Echo time (TE): 1.7 ms
Repetition time (TR): 3.4 ms
Flip angle: 55 degrees
Bandwidth: 1040 Hz
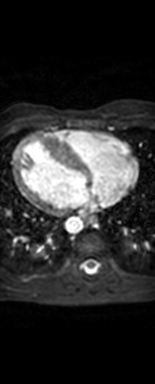
Patient age (years): 11
Disease severity: mild
Diagnoses: Normal
Cardiac structures present: LV (left ventricle), RV (right ventricle), LA (left atrium), RA (right atrium), AO (aorta), PA (pulmonary artery), SVC (superior vena cava), IVC (inferior vena cava)